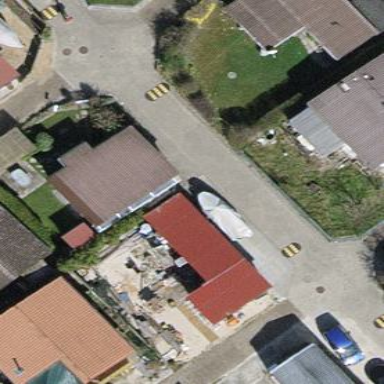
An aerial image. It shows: Static caravan.